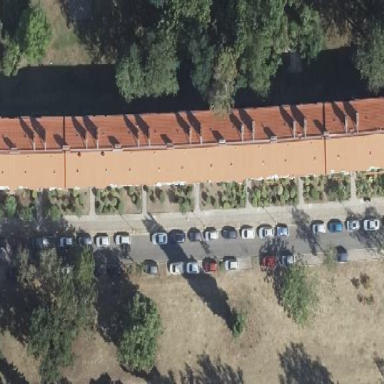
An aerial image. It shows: Hipped-roof building with apartments.